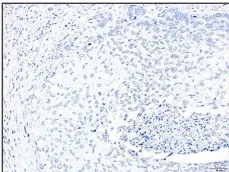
Histological evaluation of NEC and SCC. And surgically resected specimen (SCC;. P53.
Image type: pathology (immunostaining)